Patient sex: M
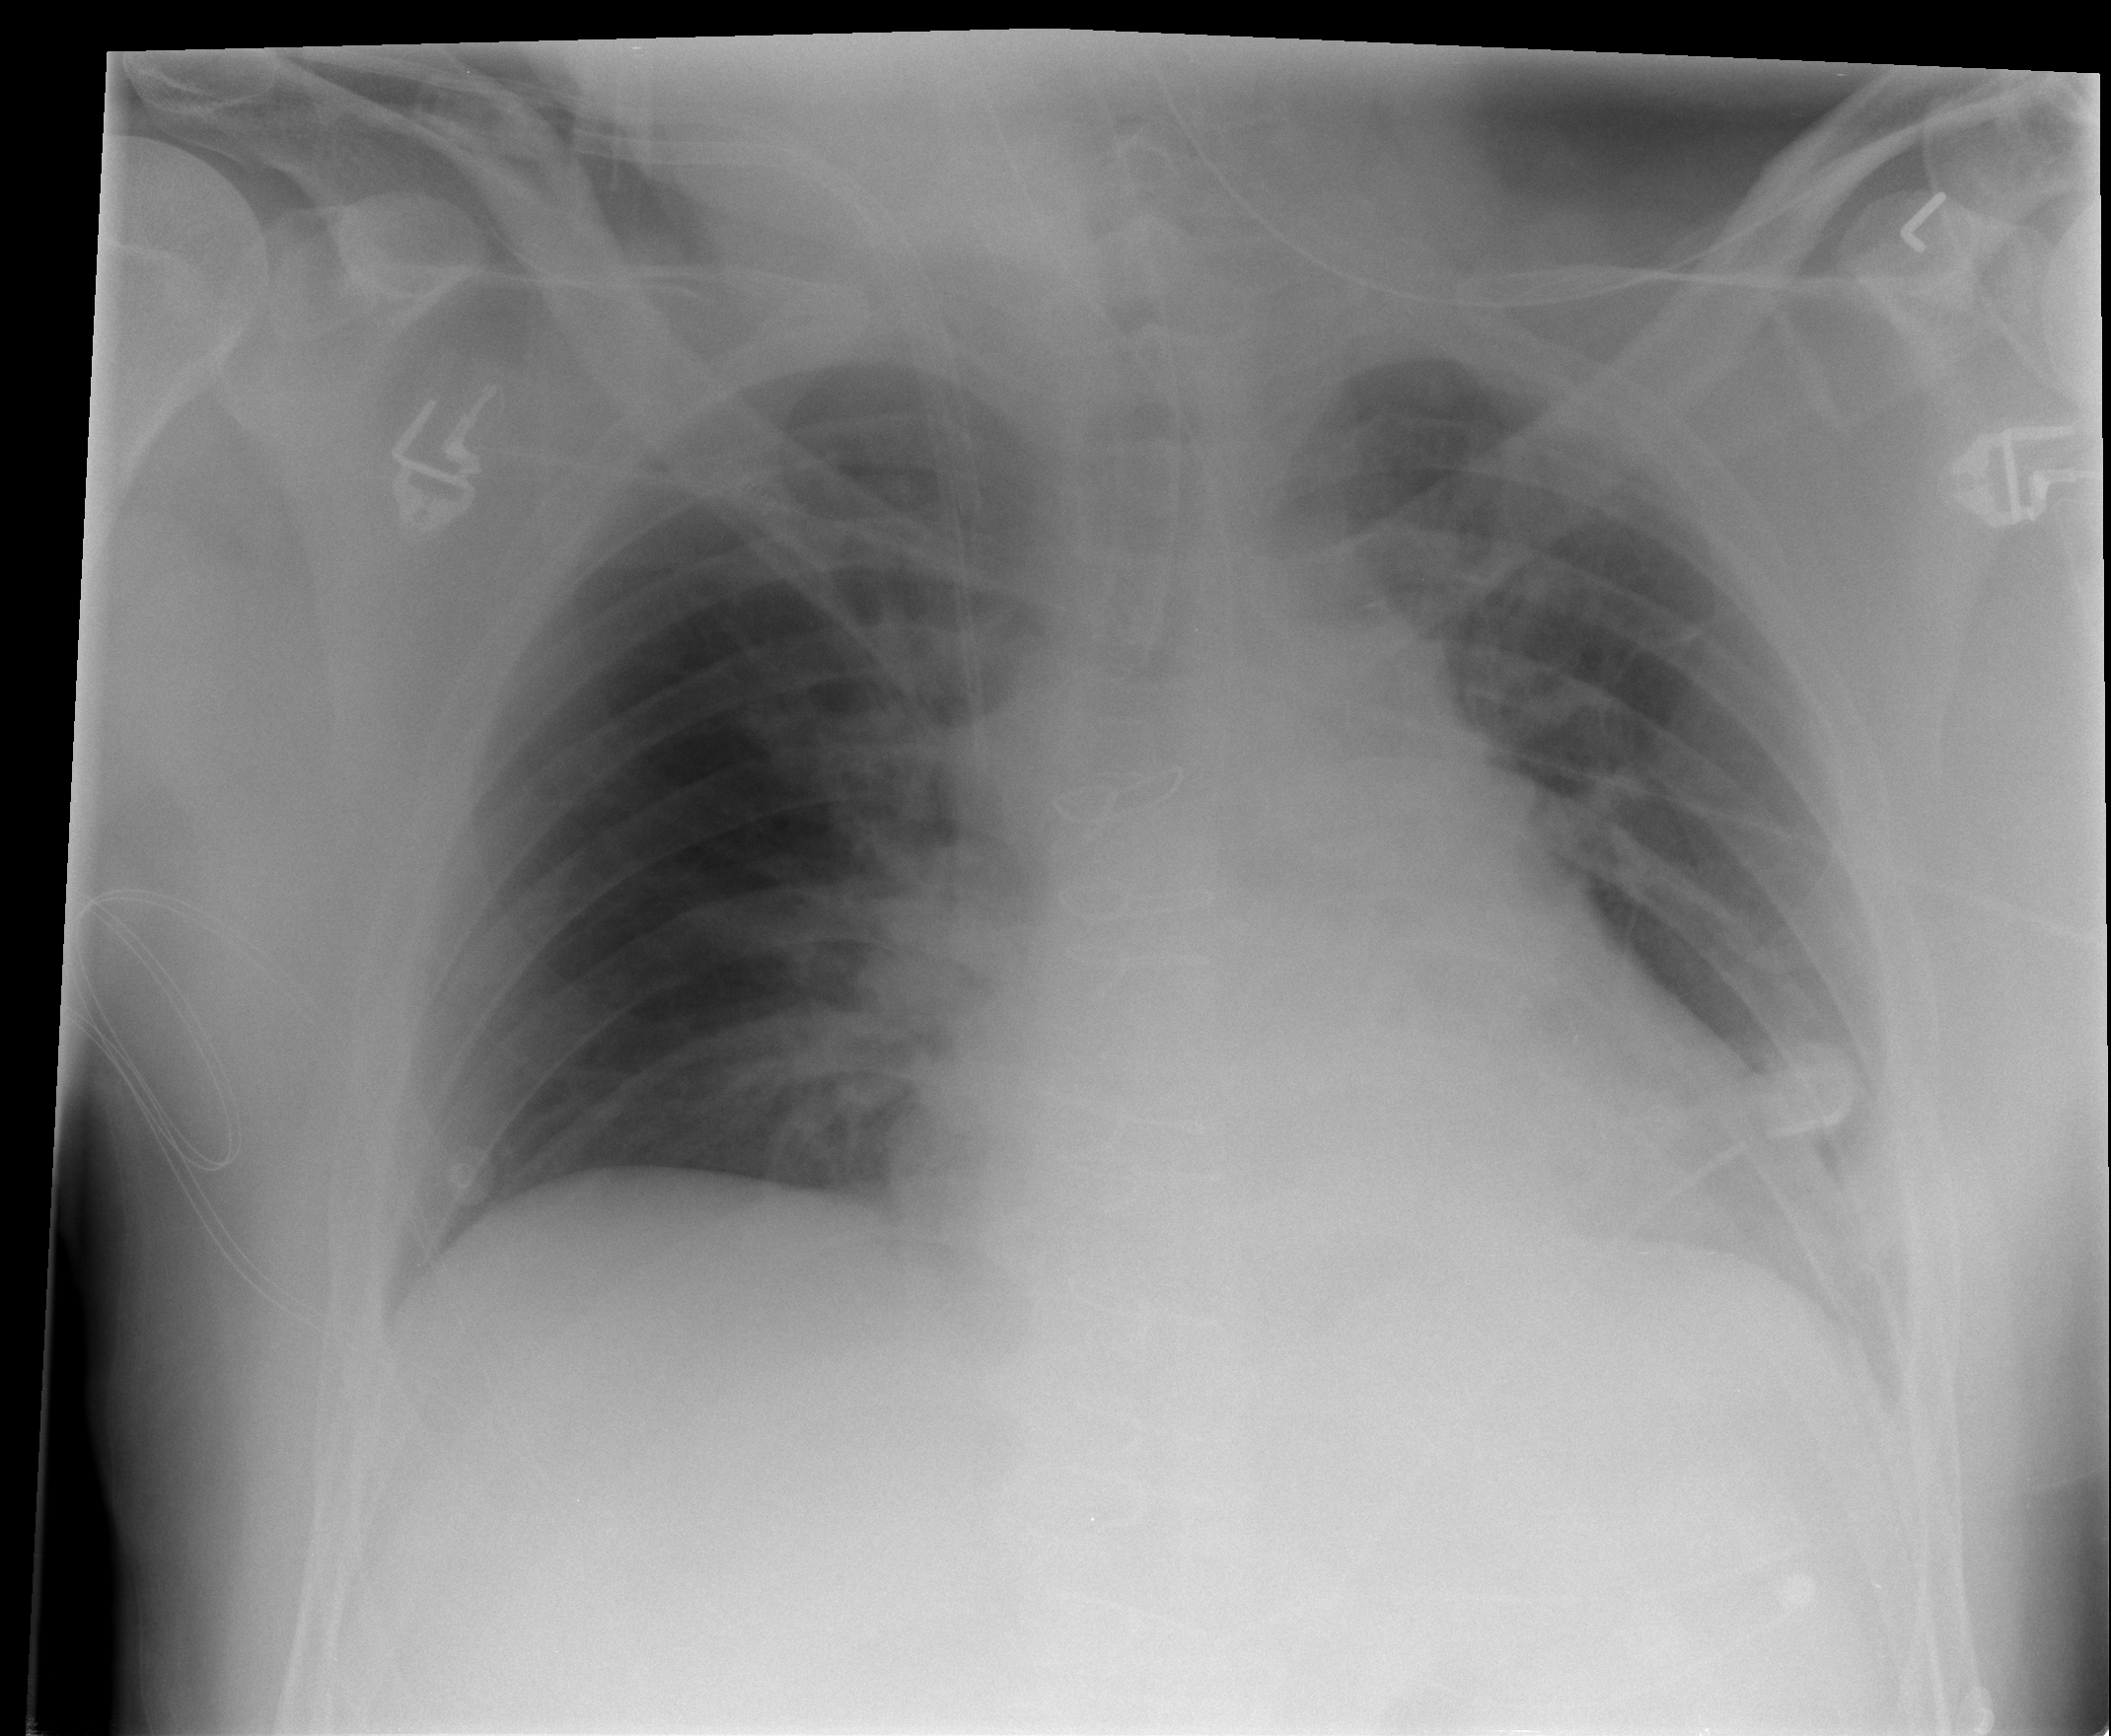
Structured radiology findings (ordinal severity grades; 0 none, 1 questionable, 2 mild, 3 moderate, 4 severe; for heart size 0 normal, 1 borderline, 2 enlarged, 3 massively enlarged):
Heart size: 2
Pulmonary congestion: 0
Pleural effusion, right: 1
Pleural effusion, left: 1
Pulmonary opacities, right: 0
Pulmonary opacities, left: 0
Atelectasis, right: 1
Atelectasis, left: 1